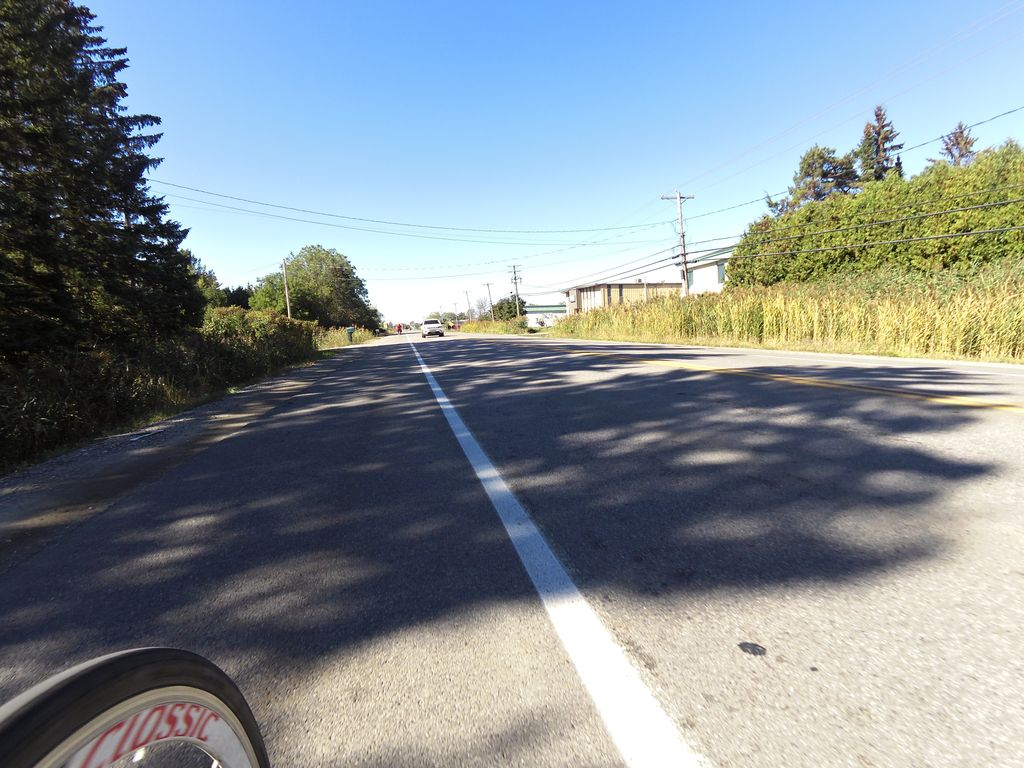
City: ottawa-gatineau